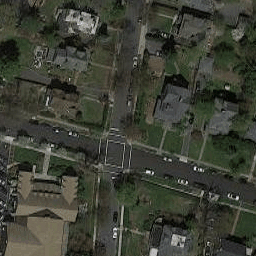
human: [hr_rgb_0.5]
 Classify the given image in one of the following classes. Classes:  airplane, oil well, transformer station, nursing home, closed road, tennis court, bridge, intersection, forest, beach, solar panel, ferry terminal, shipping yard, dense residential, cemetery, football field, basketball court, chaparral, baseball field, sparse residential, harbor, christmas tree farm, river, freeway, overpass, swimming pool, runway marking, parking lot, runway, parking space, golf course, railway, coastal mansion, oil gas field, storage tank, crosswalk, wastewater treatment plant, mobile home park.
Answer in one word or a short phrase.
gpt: intersection